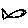
Label: fish